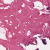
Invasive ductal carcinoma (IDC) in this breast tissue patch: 0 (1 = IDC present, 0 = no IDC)